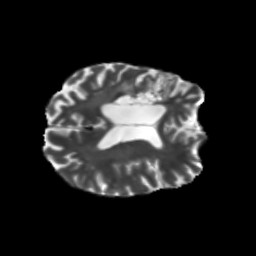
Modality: T2w
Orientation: axial
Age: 68
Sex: female
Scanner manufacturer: siemens
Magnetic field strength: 3 T
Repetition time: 5.47 s
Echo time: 0.0854 s